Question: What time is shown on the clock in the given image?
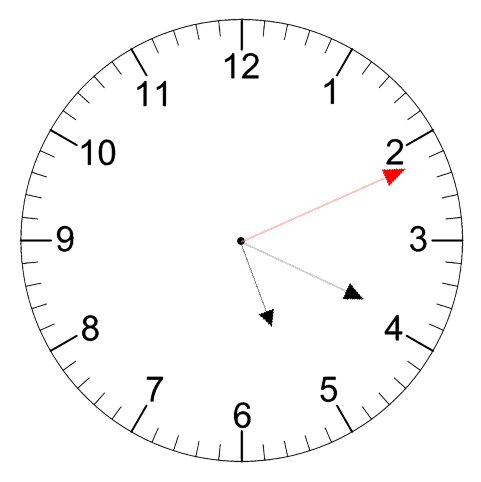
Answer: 05:19:11